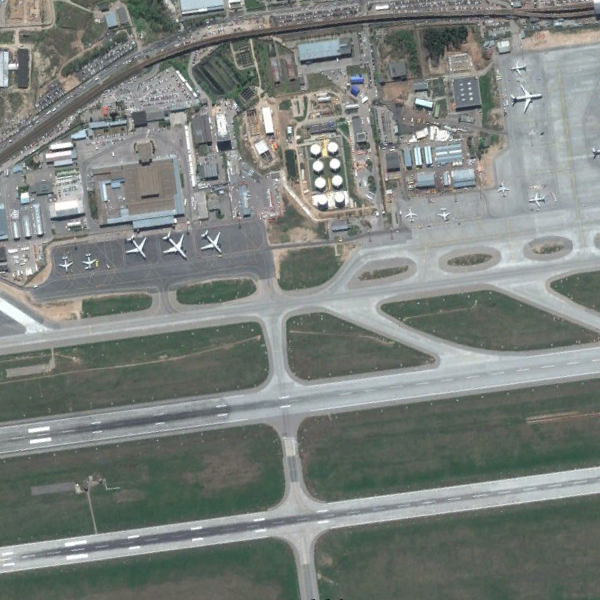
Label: Airport